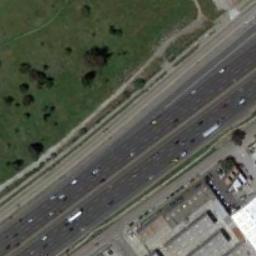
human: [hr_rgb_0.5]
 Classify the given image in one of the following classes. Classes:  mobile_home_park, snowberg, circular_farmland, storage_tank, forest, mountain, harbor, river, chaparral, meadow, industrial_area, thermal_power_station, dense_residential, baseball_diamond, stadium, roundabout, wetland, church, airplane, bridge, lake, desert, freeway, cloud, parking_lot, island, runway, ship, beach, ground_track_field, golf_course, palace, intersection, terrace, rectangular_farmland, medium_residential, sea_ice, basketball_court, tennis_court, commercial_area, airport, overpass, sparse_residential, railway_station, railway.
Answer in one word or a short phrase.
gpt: freeway